Interaction volume radius: 5 \u00c5
Interaction volume height: 45 \u00c5
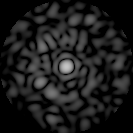
Disorder parameter: 0.8339